Interaction volume radius: 10 \u00c5
Interaction volume height: 25 \u00c5
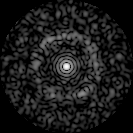
Disorder parameter: 0.8267